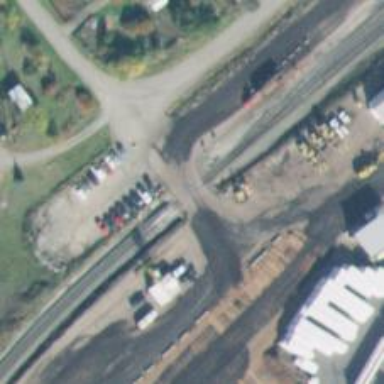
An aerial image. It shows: Railway level crossing.